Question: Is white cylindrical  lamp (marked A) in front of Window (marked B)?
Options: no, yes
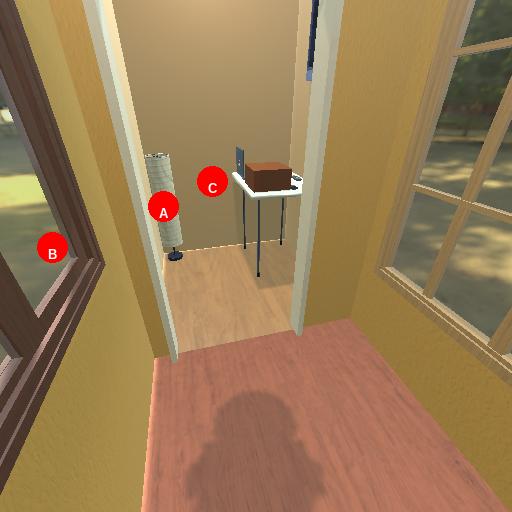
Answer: no